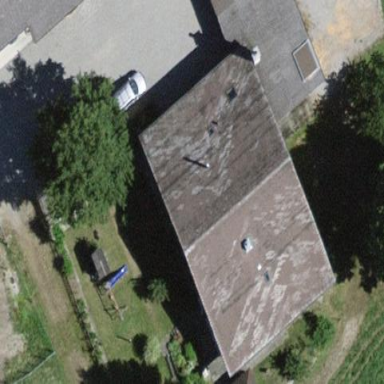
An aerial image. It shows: Residential building.